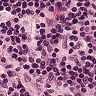
Metastatic tissue present: no